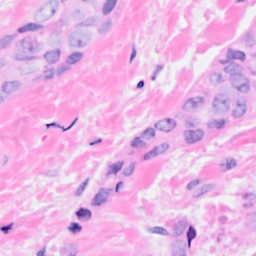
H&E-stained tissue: Breast